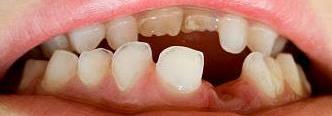
Condition: hypodontia